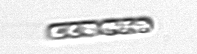
Label: Dactyliosolen_fragilissimus